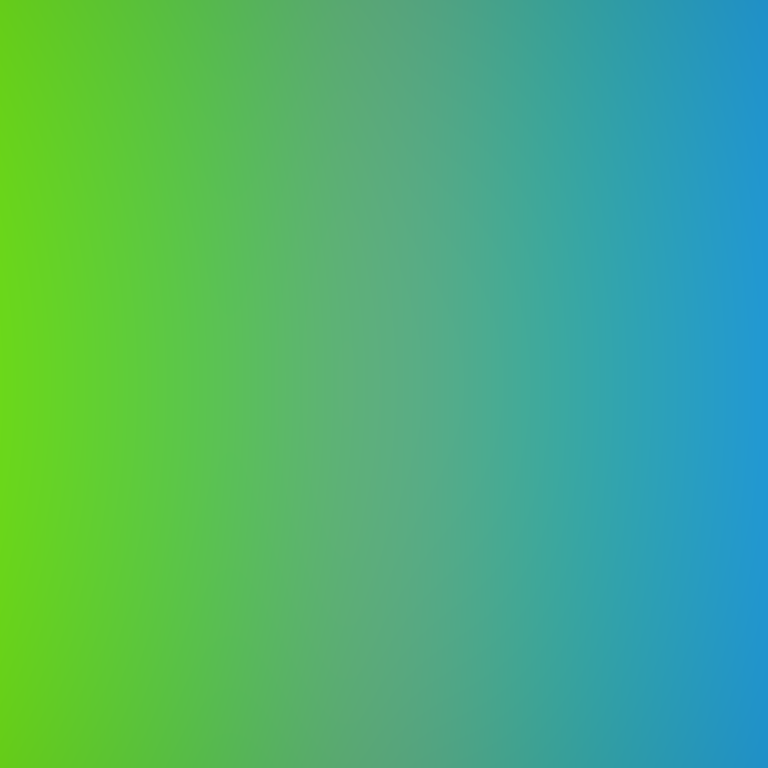
Abstract light effect, smooth gradient from vibrant green to cool blue, calm atmosphere, soft blend, no room, no furniture, no objects.